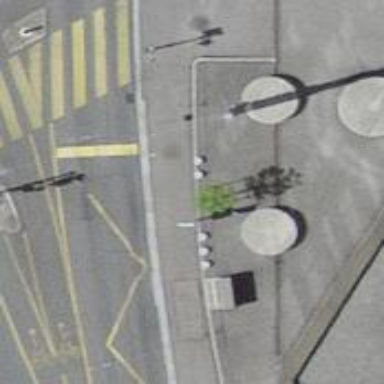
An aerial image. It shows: Bus stop with platform for public transport.